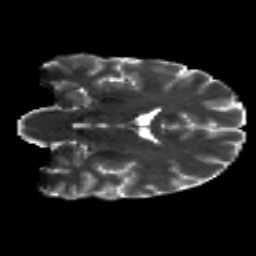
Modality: T2w
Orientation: coronal
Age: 32
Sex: male
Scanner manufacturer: siemens
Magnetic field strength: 3 T
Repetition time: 8.8 s
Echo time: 0.085 s